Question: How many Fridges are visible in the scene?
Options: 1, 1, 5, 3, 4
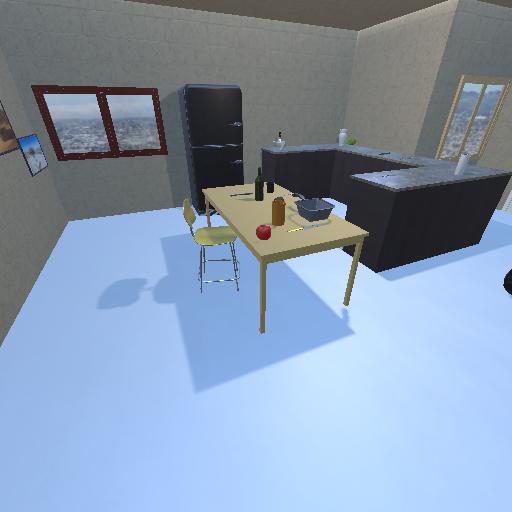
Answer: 1